Question: I cannot push the 'side div' and 'container div' in my html code to the background or atleast inline with the other divs. As I have set a border on the divs in my css, it causes '<div id="side">' to show above every other div, the same is also happening to '<div id="container"'? This causes these divs to float over the rest of the divs:

You can see the issue here:
'''
body {
min-height:100%;
}
div {
margin-bottom: 5px;
margin-top: 5px;
margin-left: 5px;
margin-right: 5px;
background-color: #F6F4F4;
box-sizing: border-box;
box-shadow: 0 -1px 2px rgba(0,0,0, .7);
transform-style: inherit;
}
'''
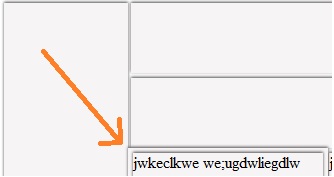
Answer: Put 'z-index:-1' in #side and #container . For example <URL>